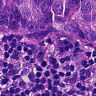
Metastatic tissue present: yes